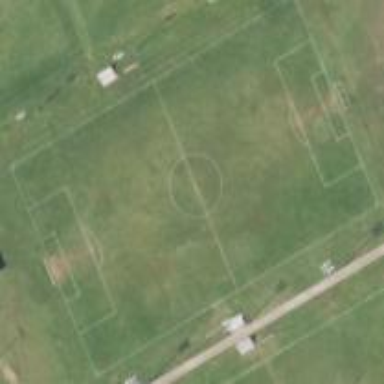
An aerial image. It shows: Recreation ground.